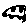
Label: car